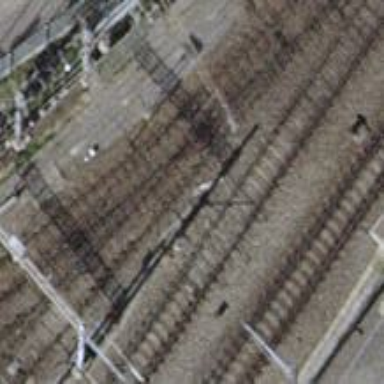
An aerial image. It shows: Single railway track with electrified contact line.